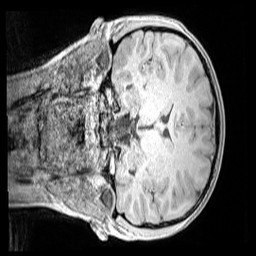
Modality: MP2RAGE
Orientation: coronal
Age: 10
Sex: female
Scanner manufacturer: siemens
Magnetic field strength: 3 T
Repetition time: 4 s
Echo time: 0.00299 s